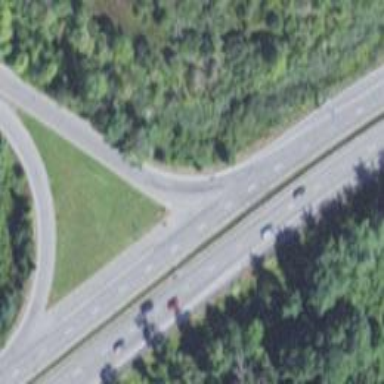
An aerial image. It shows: Asphalt motorway link.